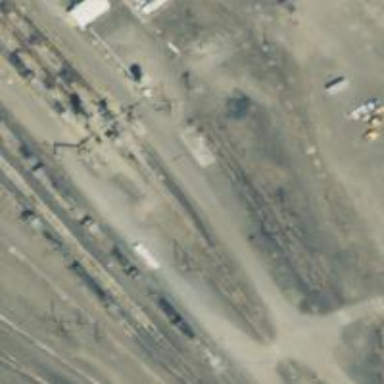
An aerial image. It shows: Railway yard used for servicing trains.